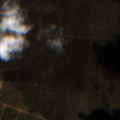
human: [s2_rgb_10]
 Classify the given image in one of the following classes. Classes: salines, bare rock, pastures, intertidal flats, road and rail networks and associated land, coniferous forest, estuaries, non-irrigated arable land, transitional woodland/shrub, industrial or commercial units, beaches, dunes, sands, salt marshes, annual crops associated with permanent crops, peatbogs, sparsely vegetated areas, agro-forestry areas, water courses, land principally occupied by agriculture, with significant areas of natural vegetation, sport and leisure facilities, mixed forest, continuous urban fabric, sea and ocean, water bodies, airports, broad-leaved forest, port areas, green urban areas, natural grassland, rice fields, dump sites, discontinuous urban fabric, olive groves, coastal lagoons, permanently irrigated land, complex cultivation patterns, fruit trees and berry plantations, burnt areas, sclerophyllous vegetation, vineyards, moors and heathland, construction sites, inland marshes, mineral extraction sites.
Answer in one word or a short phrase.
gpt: olive groves